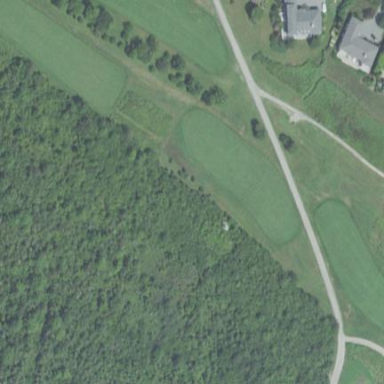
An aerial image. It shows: Golf fairway surrounded by grass.